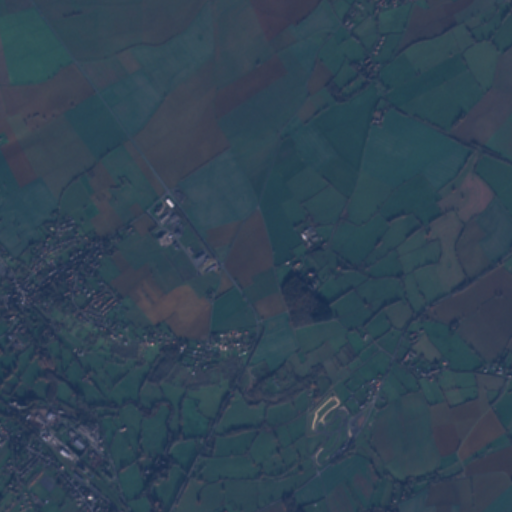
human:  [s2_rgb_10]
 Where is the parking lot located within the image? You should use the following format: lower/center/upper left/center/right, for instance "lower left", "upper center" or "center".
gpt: The parking lot is located in the center left of the image.
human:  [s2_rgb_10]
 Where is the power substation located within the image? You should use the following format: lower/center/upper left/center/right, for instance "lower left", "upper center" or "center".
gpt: The power substation is located in the lower left of the image.
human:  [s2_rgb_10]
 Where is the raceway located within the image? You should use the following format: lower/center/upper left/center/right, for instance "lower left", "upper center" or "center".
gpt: The raceway is located in the lower right of the image.
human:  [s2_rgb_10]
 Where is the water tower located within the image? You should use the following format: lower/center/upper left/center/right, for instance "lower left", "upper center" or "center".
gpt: The water tower is located in the center left of the image.
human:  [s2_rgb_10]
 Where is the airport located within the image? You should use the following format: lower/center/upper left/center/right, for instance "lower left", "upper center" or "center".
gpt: There is no airport in the image.